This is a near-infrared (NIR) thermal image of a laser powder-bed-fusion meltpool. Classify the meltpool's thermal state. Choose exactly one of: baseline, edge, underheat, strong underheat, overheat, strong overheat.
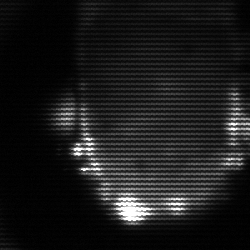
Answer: baseline